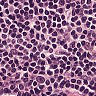
Metastatic tissue present: no